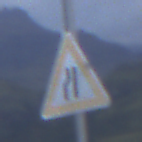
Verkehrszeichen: EinseitigVerengteFahrbahnLinks
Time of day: SunriseSunset
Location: Outdoor (Nature)
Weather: PartlyCloudy
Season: NotSpecified
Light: Natural